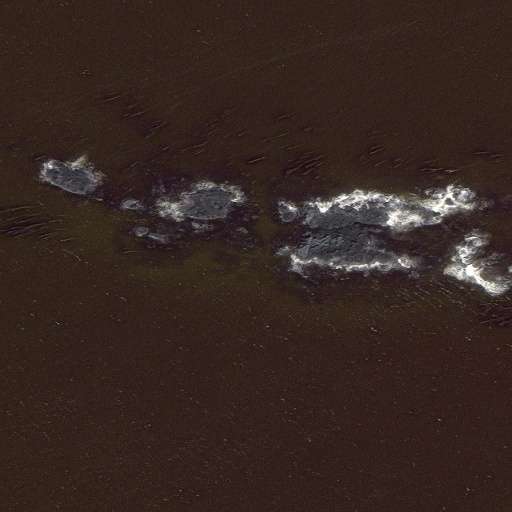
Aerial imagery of island in Alaska named Chiidam Udagan Hachan Tanangis containing only unknown